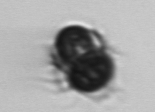
Label: Mesodinium